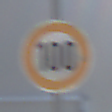
Verkehrszeichen: Geschwindigkeit100
Umgebung: Outdoor, Urban
Tageszeit: MorningAfternoon
Wetter: Clear
Licht: Natural
Jahreszeit: NotSpecified
Kontrast: HighContrast